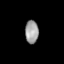
Tissue: lung
Cell type: Epithelial cells
Senescence score: 0.1507
Nuclear area (px): 300
Mean DAPI intensity: 158.28